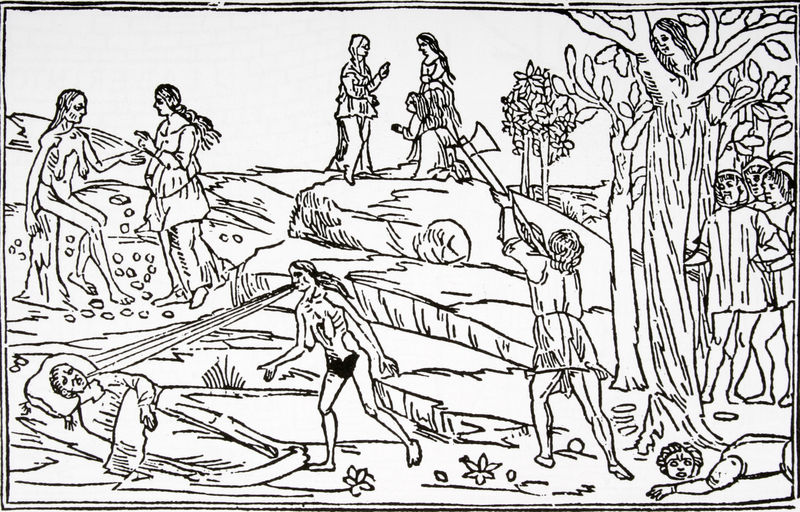
Titel: Metamorphosen des Ovid. Erysichthon
Künstler: (Anonym) Venezianisch
Standort: München:
Institution: Bayerische Staatsbibliothek
Schlagwörter: akt, baum, berg, blätter, dunkel, felsen, gruppe, himmel, kopf, laub, mann, meer, nackt, weiß, bäume, frauen, landschaft, menschen, mädchen, äste, blume, blumen, busen, femmes, frau, hell, männer, reden, rücken, schwarz, unterhalten, zeichnung, blick, gras, ansammlung, gespräch, alt, jung, richter, arm, bibel, geköpft, geschichte, henker, hinrichtung, köpfen, leiche, mensch, rahmen, stehen, stein, steine, tod, tot, baumstamm, erde, feld, ferne, gräser, horizont, hügel, stamm, wind, boden, decke, pflanzen, renaissance, arbeit, garten, brüste, holzschnitt, liegen, schlafen, umrisse, bergig, dürre, els, fels, grafik, graphik, linien, figuren, kissen, zopf, bett, wiess, laken, schwanger, striche, bauer, umriss, versteckt, adam, paradies, hacken, antike, krank, rechteck, strahlen, linie, rippen, druck, lithographie, schraffur, holzstich, schrafur, stich, schwarzweiß, knien, litho, strahl, holzdruck, beten, leben, skelett, sterben, kranker, axt, fällen, holzfäller, hunger, mythos, nymphe, verwandlung, mittelalter, priester, segnen, versteck, heilige, töten, beil, gravure, mort, atem, ausholen, schlagen, holzfigur, szenen, blasen, arbre, fleur, allégorie, legende, rumpf, hexe, spucken, gerippe, mager, pusten, paare, croquis, arbres, biebel, münzen, schlecht, terre, synchron, ovid, sünden, hommes, pest, gleichnis, plagen, metamorphosen, vieillesse, aberglaube, martyr, lit, décapité, tête, priere, köüfen, daphne, décapitation, geköüft, hache, hauchen, kopf ab, mit blicken töten, métamorphose, redensarten, sprichwörter, au, nbekleidet, couverture, oreiller, aberglauben, religieux, étrange, crache, bizard, bizzard, souffle, feldatbeit